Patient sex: M
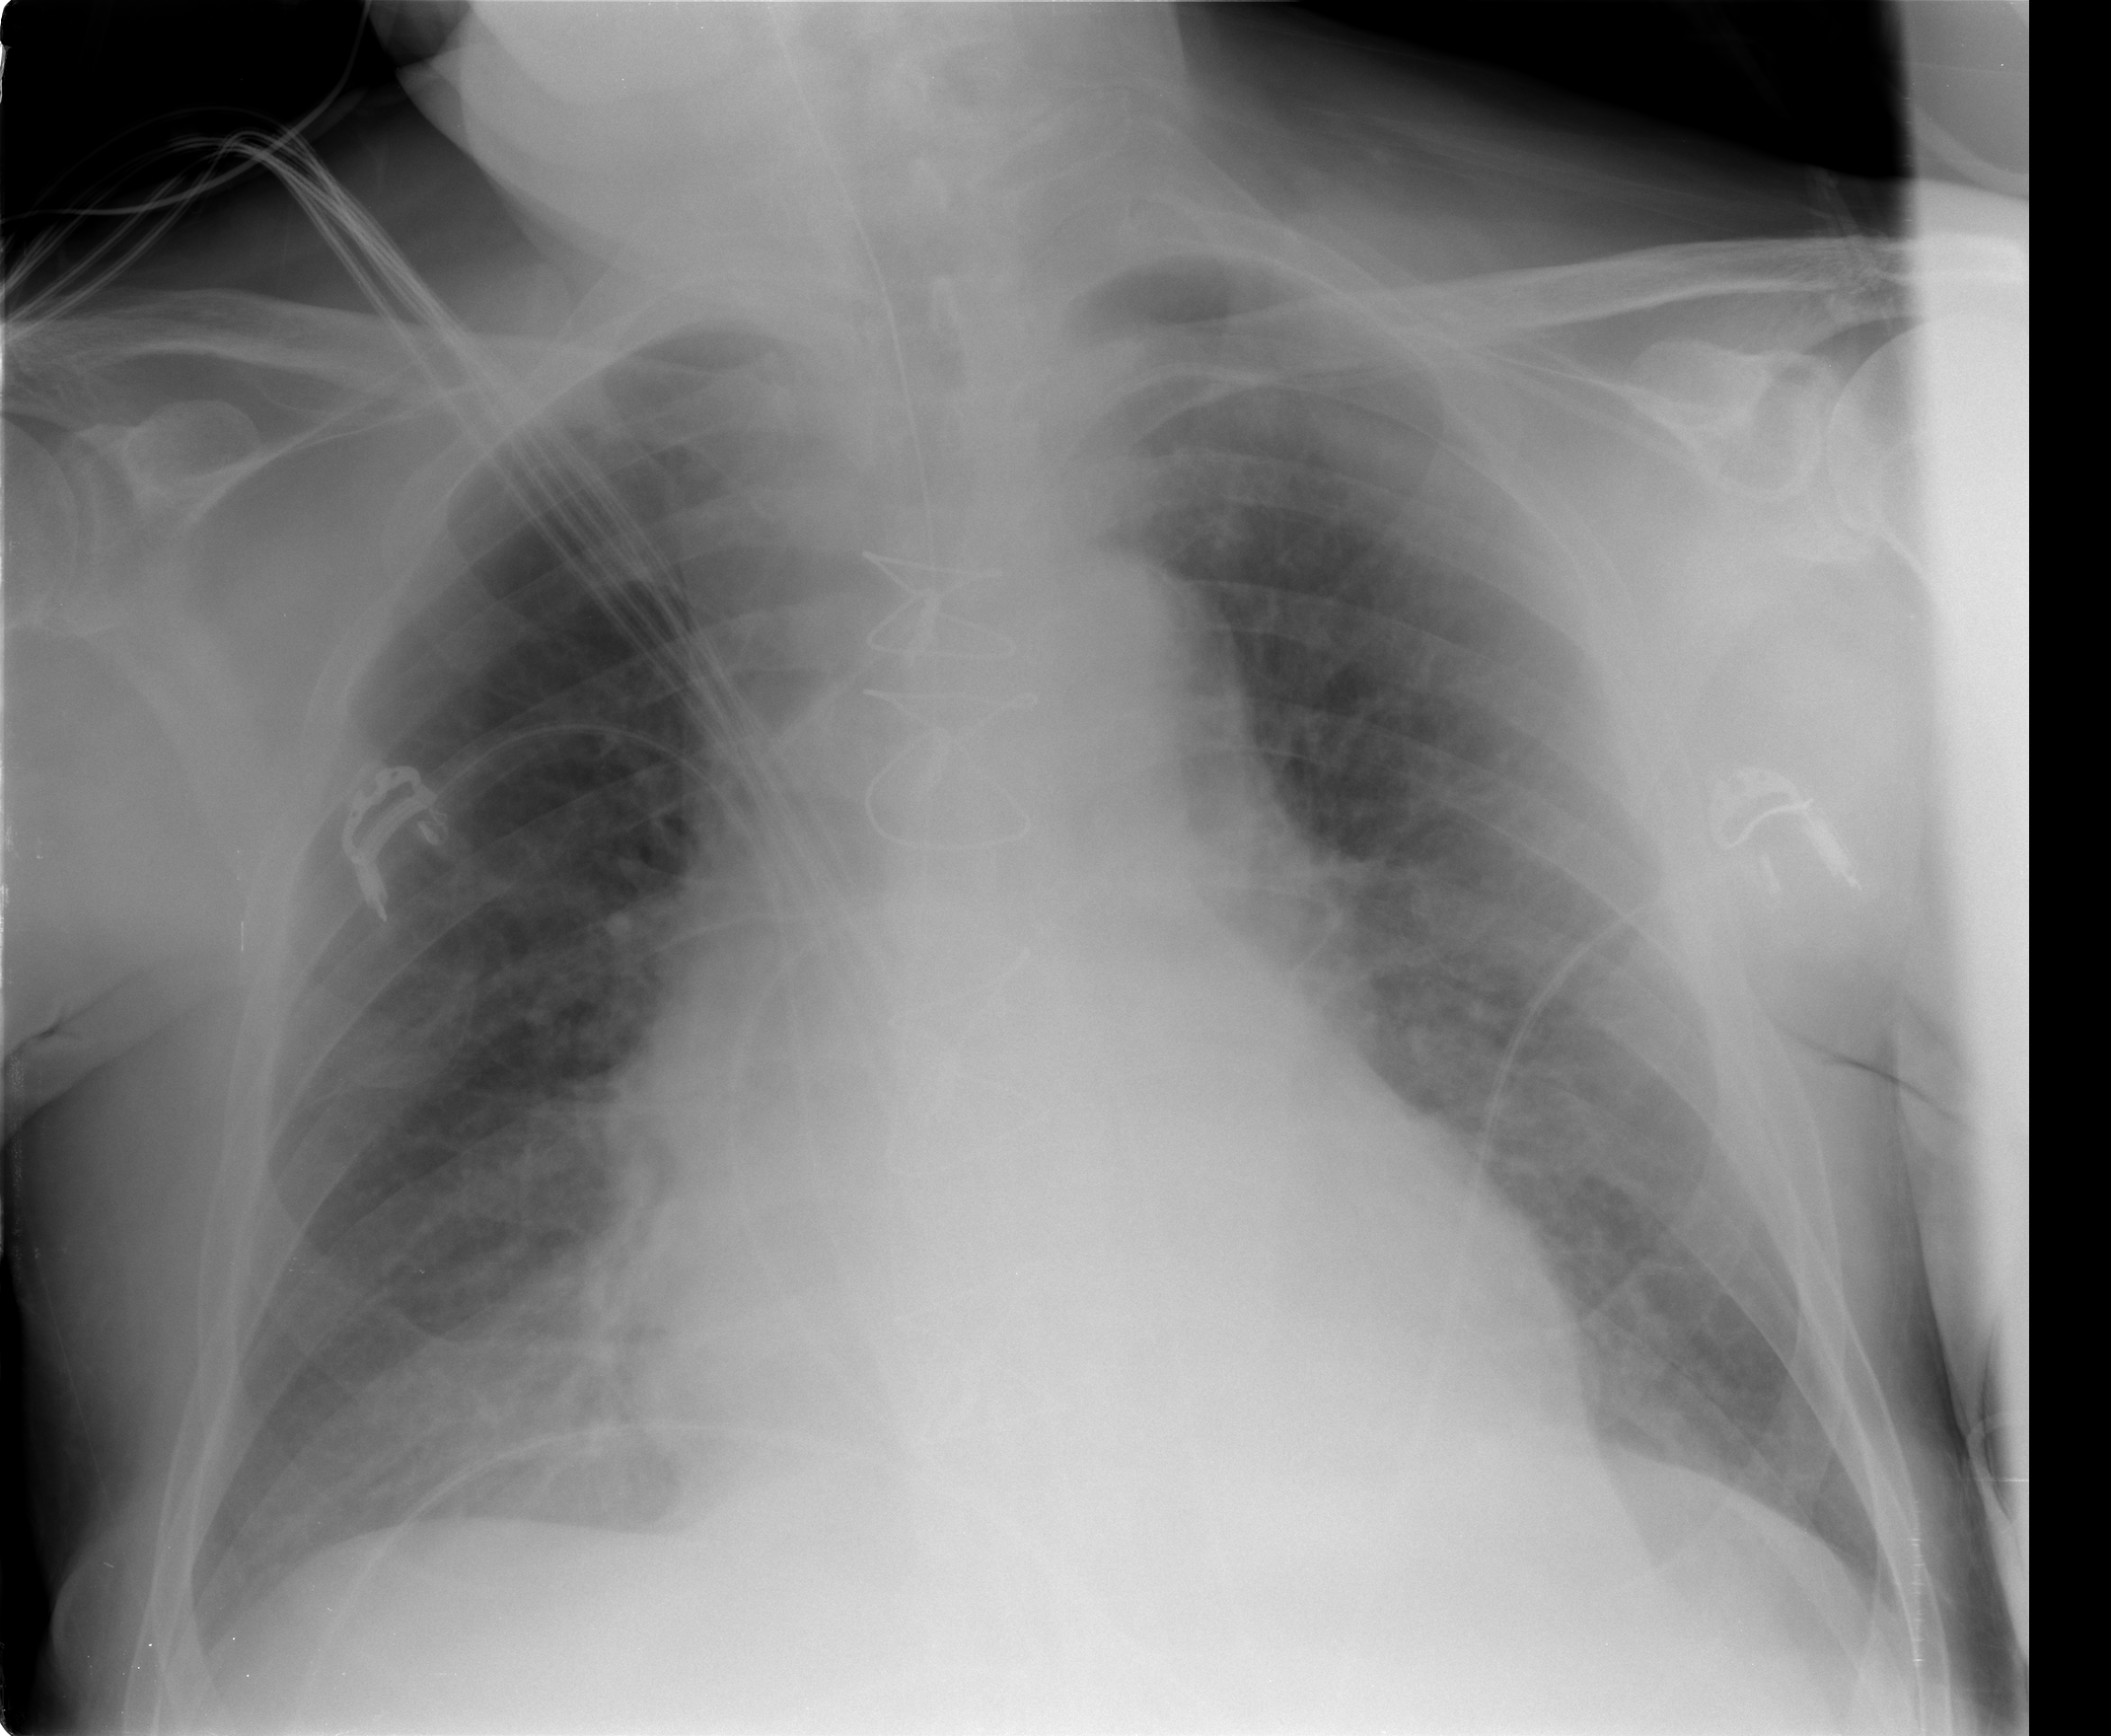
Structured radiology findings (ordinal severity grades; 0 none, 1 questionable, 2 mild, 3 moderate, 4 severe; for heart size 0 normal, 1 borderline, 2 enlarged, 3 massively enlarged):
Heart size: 1
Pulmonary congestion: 1
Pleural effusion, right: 1
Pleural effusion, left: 0
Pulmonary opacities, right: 0
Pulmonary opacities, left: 0
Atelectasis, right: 2
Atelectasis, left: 0